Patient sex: M
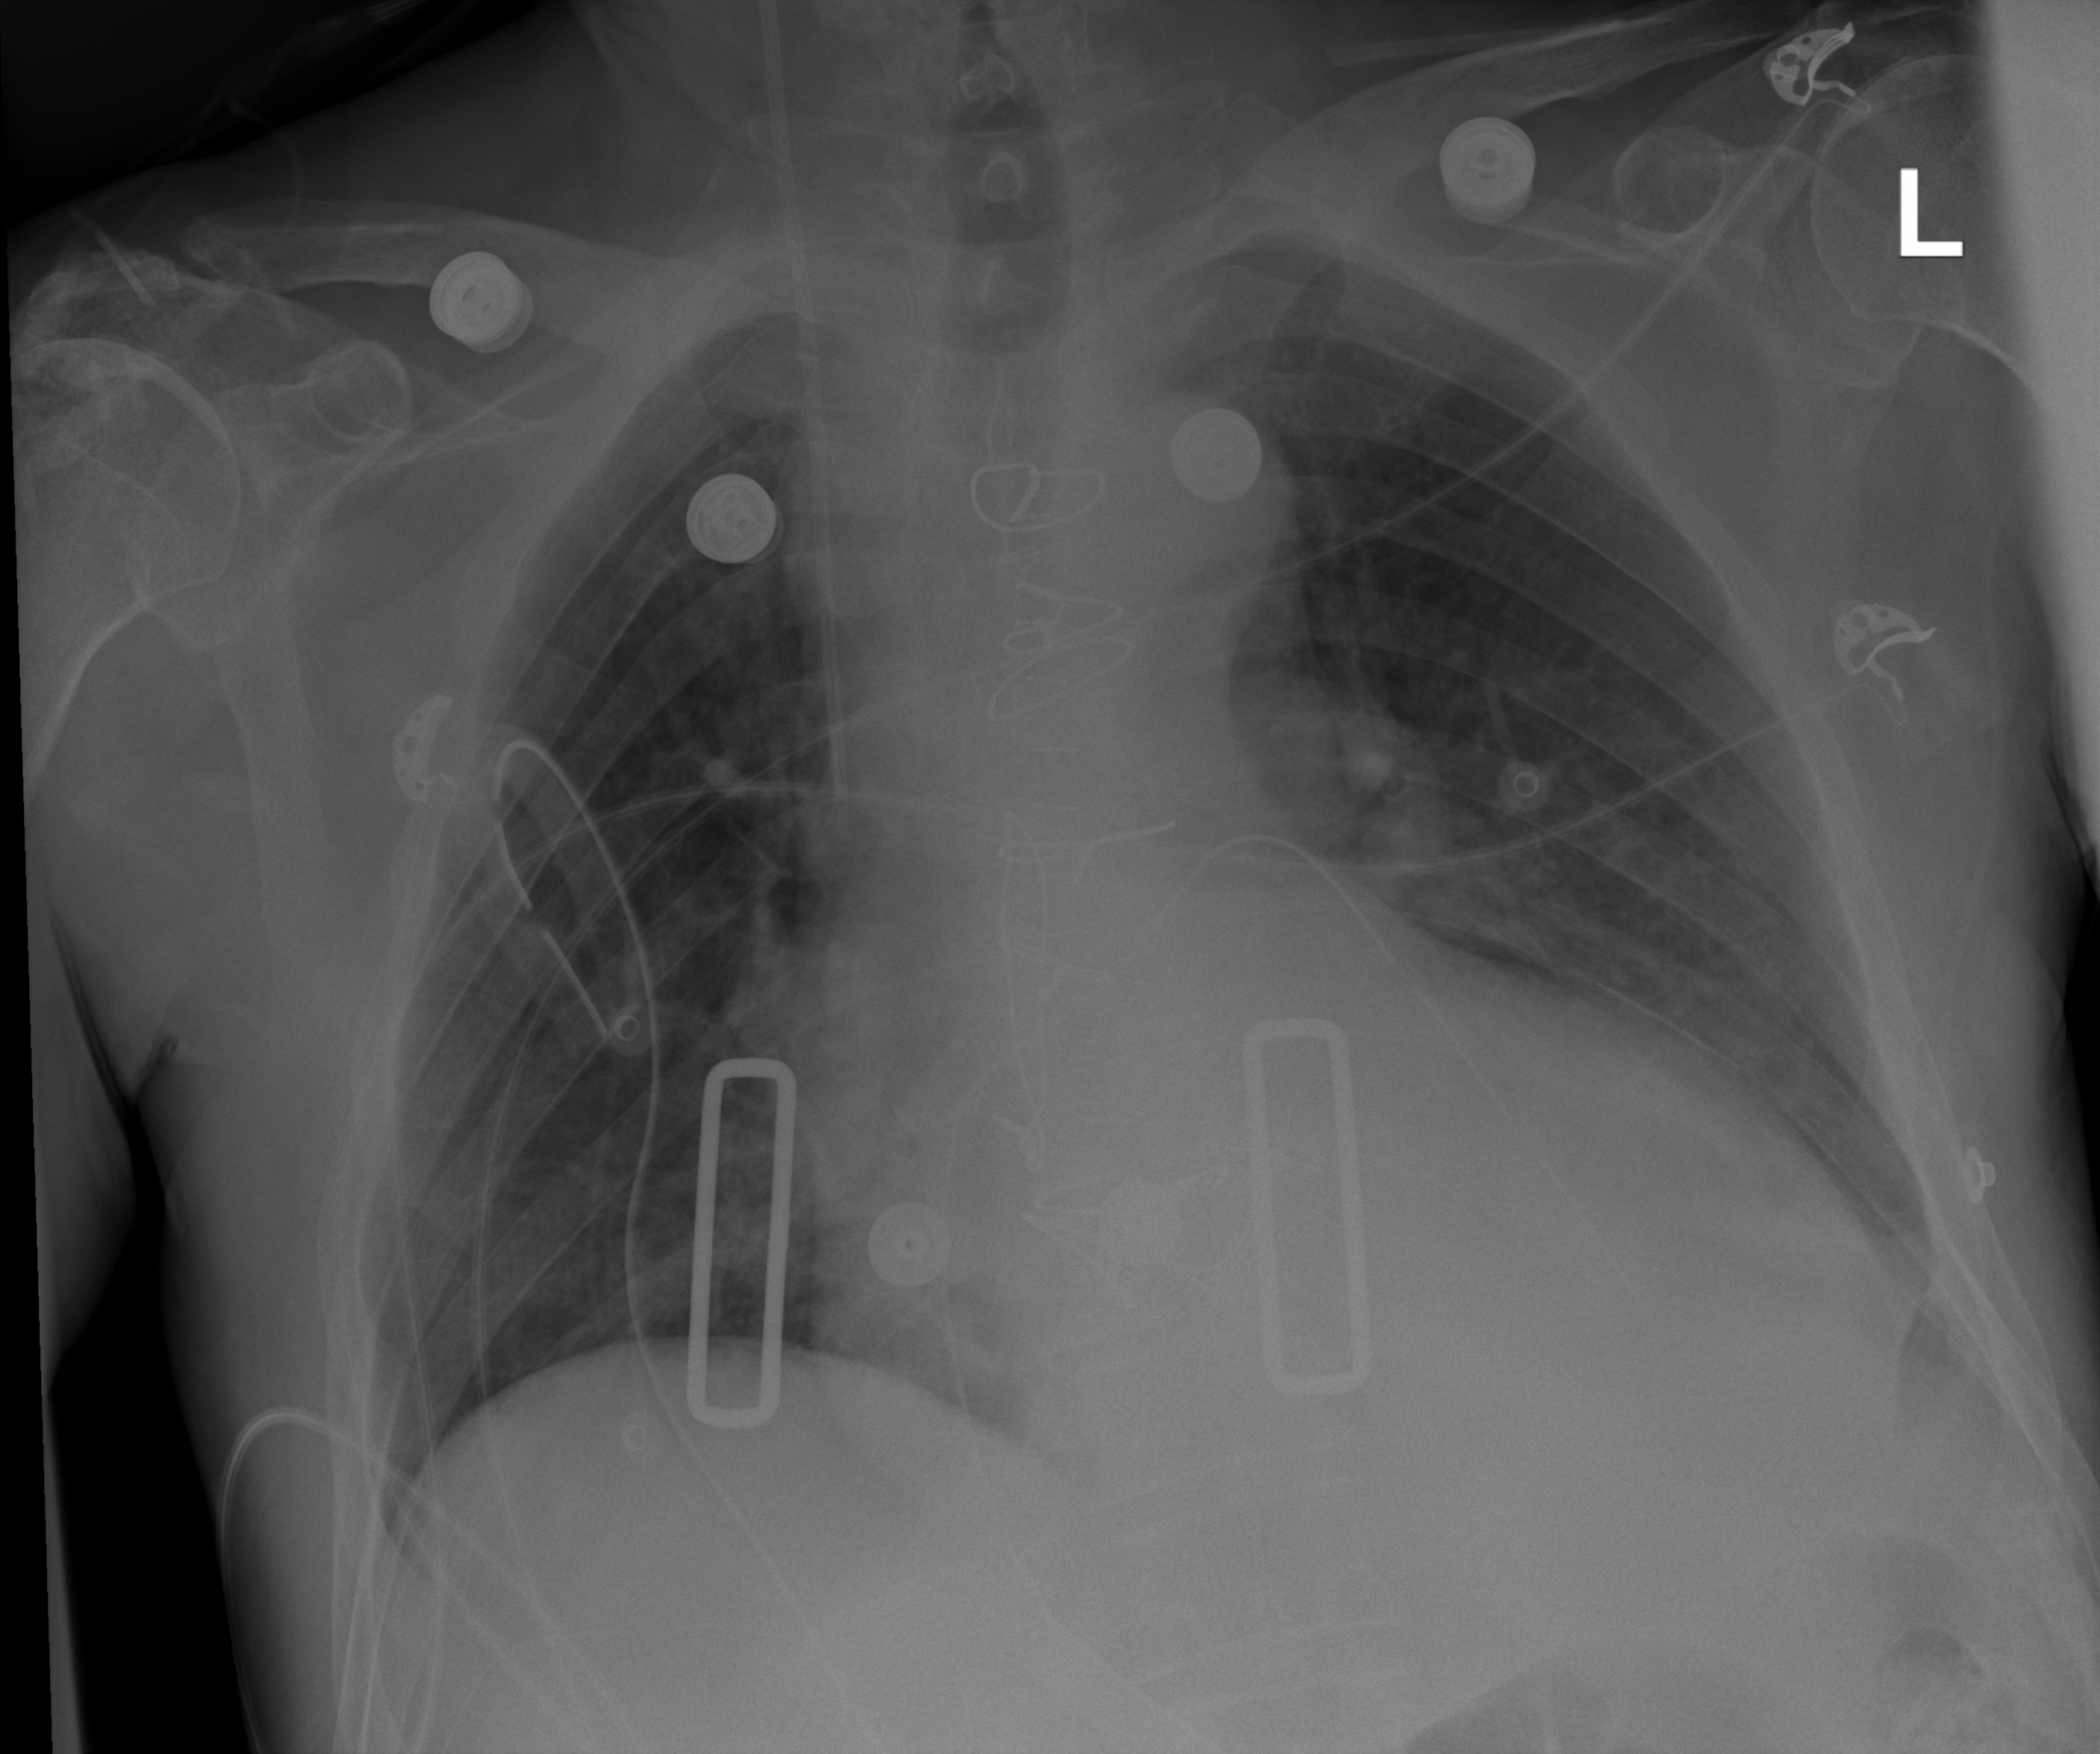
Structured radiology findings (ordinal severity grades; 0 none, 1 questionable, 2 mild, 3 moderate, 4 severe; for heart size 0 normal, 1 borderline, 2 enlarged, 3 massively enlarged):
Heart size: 2
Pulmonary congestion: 0
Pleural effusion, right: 0
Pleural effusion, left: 0
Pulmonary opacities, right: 0
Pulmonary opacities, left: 0
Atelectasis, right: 0
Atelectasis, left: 2